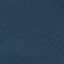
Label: Forest